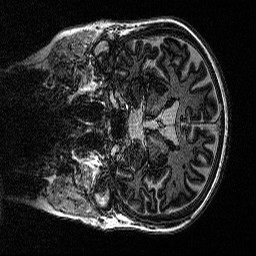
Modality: MP2RAGE
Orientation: coronal
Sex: female
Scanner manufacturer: siemens
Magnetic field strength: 3 T
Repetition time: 5 s
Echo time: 0.00292 s